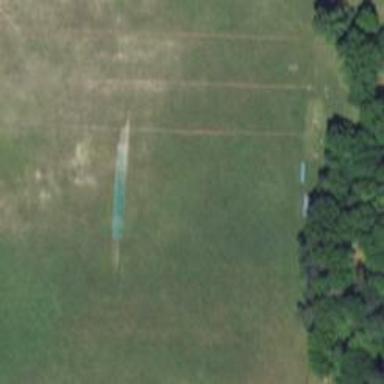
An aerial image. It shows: Cricket pitch for leisure and sports activities.